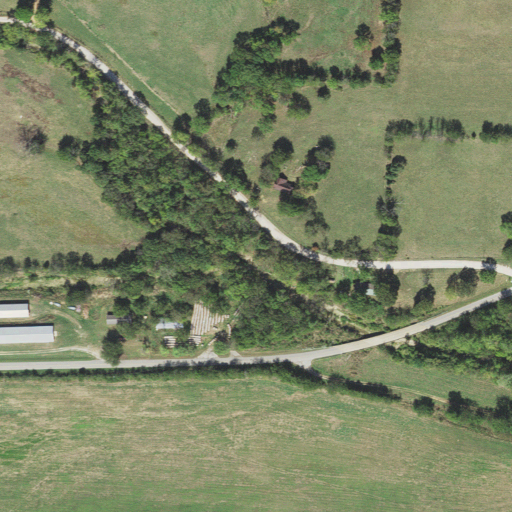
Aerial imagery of valley in Arkansas named Haney Hollow containing pasture, open development, cultivated crops, deciduous forest, low intensity development, medium intensity development, shrub, woody wetlands, and high intensity development